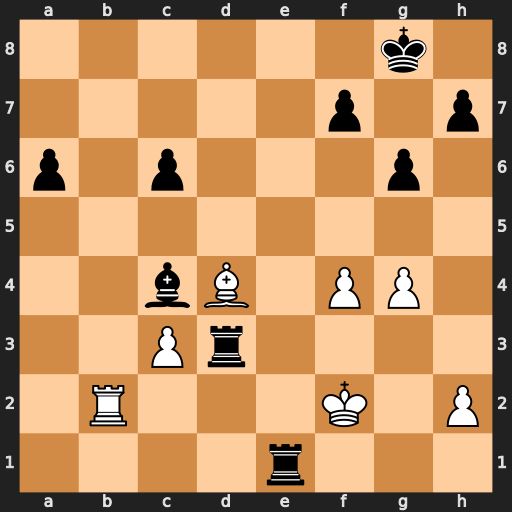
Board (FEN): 6k1/5p1p/p1p3p1/8/2bB1PP1/2Pr4/1R3K1P/4r3
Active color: w
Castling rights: -
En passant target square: -
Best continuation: Rb8+ Re8 Rxe8#